高一 · 计数
（2020$\cdot$河南模拟）甲与乙午觉醒来后，发现自己的手表因故停止转动，于是他们想借助收音机，利用电台整点报时确认时间. (1) 求甲等待的时间不多于 10 分钟的概率;

(2) 求甲比乙多等待 10 分钟以上的概率.
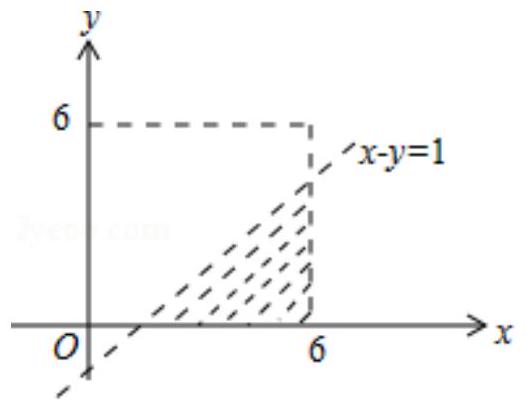
答案: 解:（1） $\because$ 电台每隔 1 小时报时一次，甲在 $[0,60 ）$ 之间任何一个时刻打开收音机是等可能的,

$\therefore$ 他在哪个时间段打开收音机的概率只与该时间段的长度有关, 而与该时间段的位置无关, 符合几何概型的条件,

设事件 $A$ 为 “甲等待的时间不多于 10 分钟” , 则事件 $A$ 恰好是打开收音机的时刻位于 $[50,60$ )时间段内，

因此, 由几何概型的概率公式可得, $P(A)=\frac{10}{60}=\frac{1}{6}$.

$\therefore$ 甲等待的时间不多于 10 分钟的概率为 $\frac{1}{6}$;

（2）由于甲，乙两人的起床时间是任意的,

$\therefore$ 所求事件是一个与两个变量相关的几何概型，且为面积型,
设甲需要等待的时间为 $x$, 乙需要等待的时间为 $y$ (10 分钟为一个长度单位),

则由已知可得, 对应的基本事件空间为 $\Omega=\left\{\left(x, y \left\lvert\,\left\{\begin{array}{l}0 \leq x<6 \\ 0 \leq y<6\end{array}\right)\right.\right\}\right.$,

甲比乙多等待 10 分钟以上对应的事件为 $M=\left\{\left(x, y \left\lvert\,\left\{\begin{array}{l}0 \leq x<6 \\ 0 \leq y<6) \\ x-y>1\end{array}\right\}\right.\right.\right.$.

在平面直角坐标系中, 作出两不等式组表示的平面区域如图:

正方形面积为 36 , 阴影部分的面积为 $\frac{1}{2} \times 5 \times 5=\frac{25}{2}$,

$\therefore$ 甲比乙多等待 10 分钟以上的概率为 $\frac{\frac{25}{2}}{36}=\frac{25}{72}$.